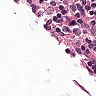
Metastatic tissue present: no